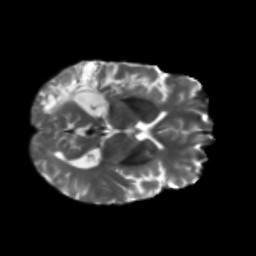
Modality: T2w
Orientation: axial
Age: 58
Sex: male
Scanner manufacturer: siemens
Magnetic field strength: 3 T
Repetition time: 5.25 s
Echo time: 0.08 s